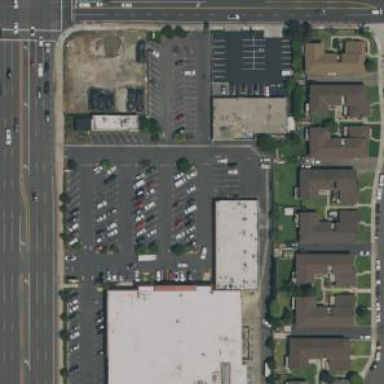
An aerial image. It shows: Commercial building.